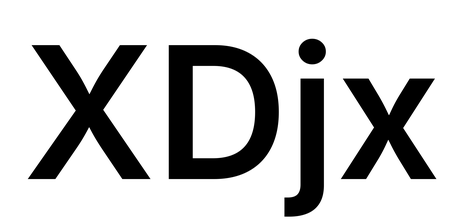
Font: Inter_SemiBold